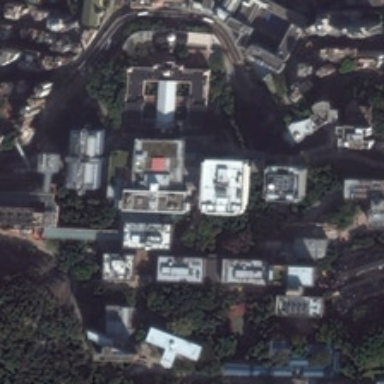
A lot of dark green trees and buildings .